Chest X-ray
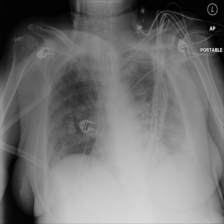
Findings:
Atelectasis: negative
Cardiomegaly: negative
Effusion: negative
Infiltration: negative
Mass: negative
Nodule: negative
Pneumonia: negative
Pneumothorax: negative
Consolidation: negative
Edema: negative
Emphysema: negative
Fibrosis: negative
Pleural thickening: negative
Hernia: negative